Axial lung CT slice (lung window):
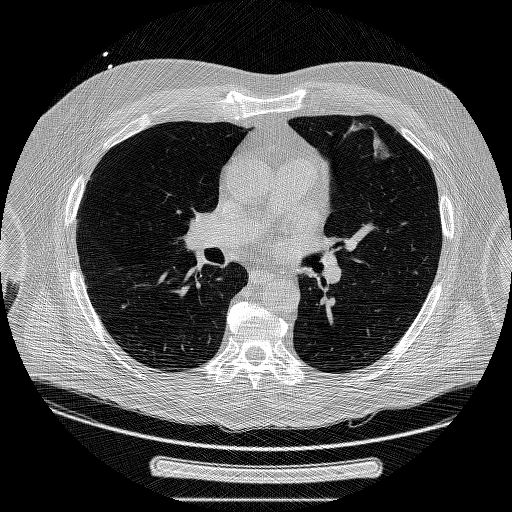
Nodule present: yes
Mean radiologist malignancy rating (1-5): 5